Interaction volume radius: 5 \u00c5
Interaction volume height: 10 \u00c5
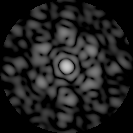
Disorder parameter: 0.7167